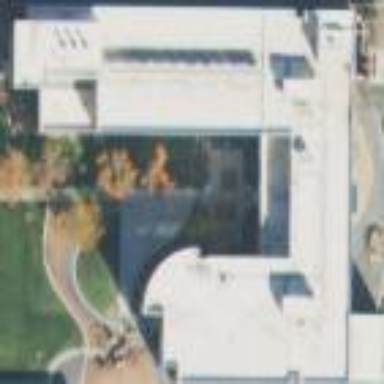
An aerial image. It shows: College building.